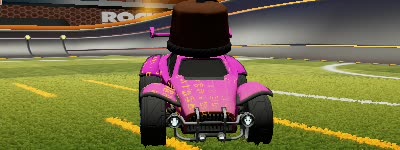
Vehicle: octane